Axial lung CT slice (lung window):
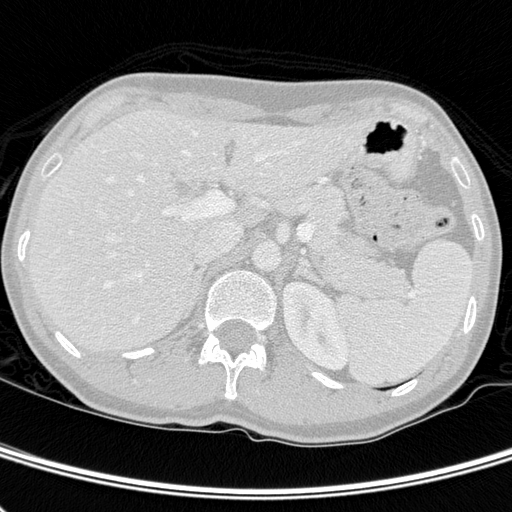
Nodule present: no